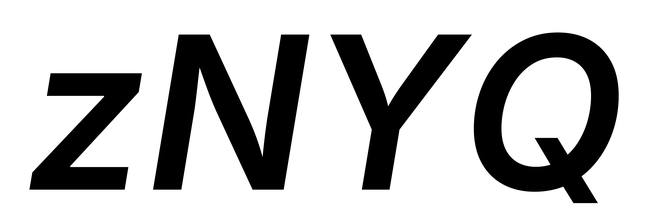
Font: Inter-Italic_SemiBold_Italic